Question: I have QTips:
'''
eventRender: function (event, element, view) {
element.qtip({
content: event.title + event.hours,
position:{
target: 'mouse'
},
// show: { event: 'click' },
hide: { event: 'mousedown mouseleave' },
style: {
width: 200,
padding: 5,
color: 'black',
textAlign: 'left',
border: {
width: 1,
radius: 3
},
classes: 'custSideTip'
}
});
}
'''
CSS:
'''
.custSideTip
{
position:fixed !important;
right:0 !important;
max-width:200px !important;
}
'''

But they go off the page...
I tried right and fixed position and nothing seems to work...
The right coordinate of the tip should never exceed the body.right / page.right... if that makes sense..
Thanks
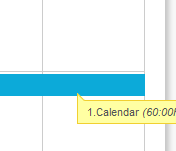
Answer: Taken from <URL>.
You can try to use <URL> config:
'''
position: { viewport: $(window) }
'''